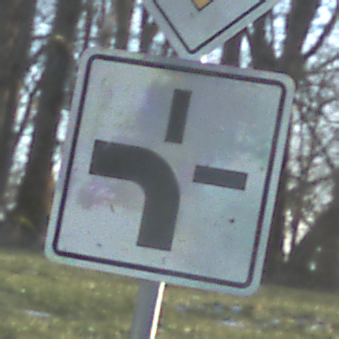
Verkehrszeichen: VerlaufVorfahrtsstrasse1
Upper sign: Vorfahrtsstrasse
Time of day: MorningAfternoon
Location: Outdoor (Nature)
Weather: Clear
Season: Winter
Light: Natural